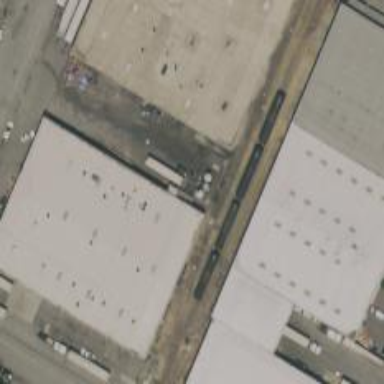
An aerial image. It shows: Warehouse building.